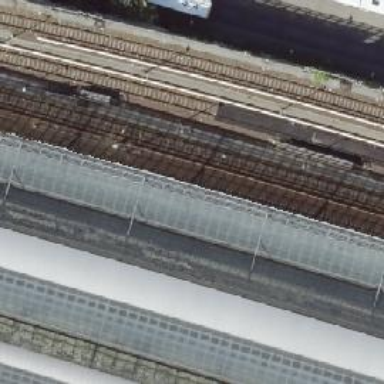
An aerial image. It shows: Railway signal.